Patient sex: M
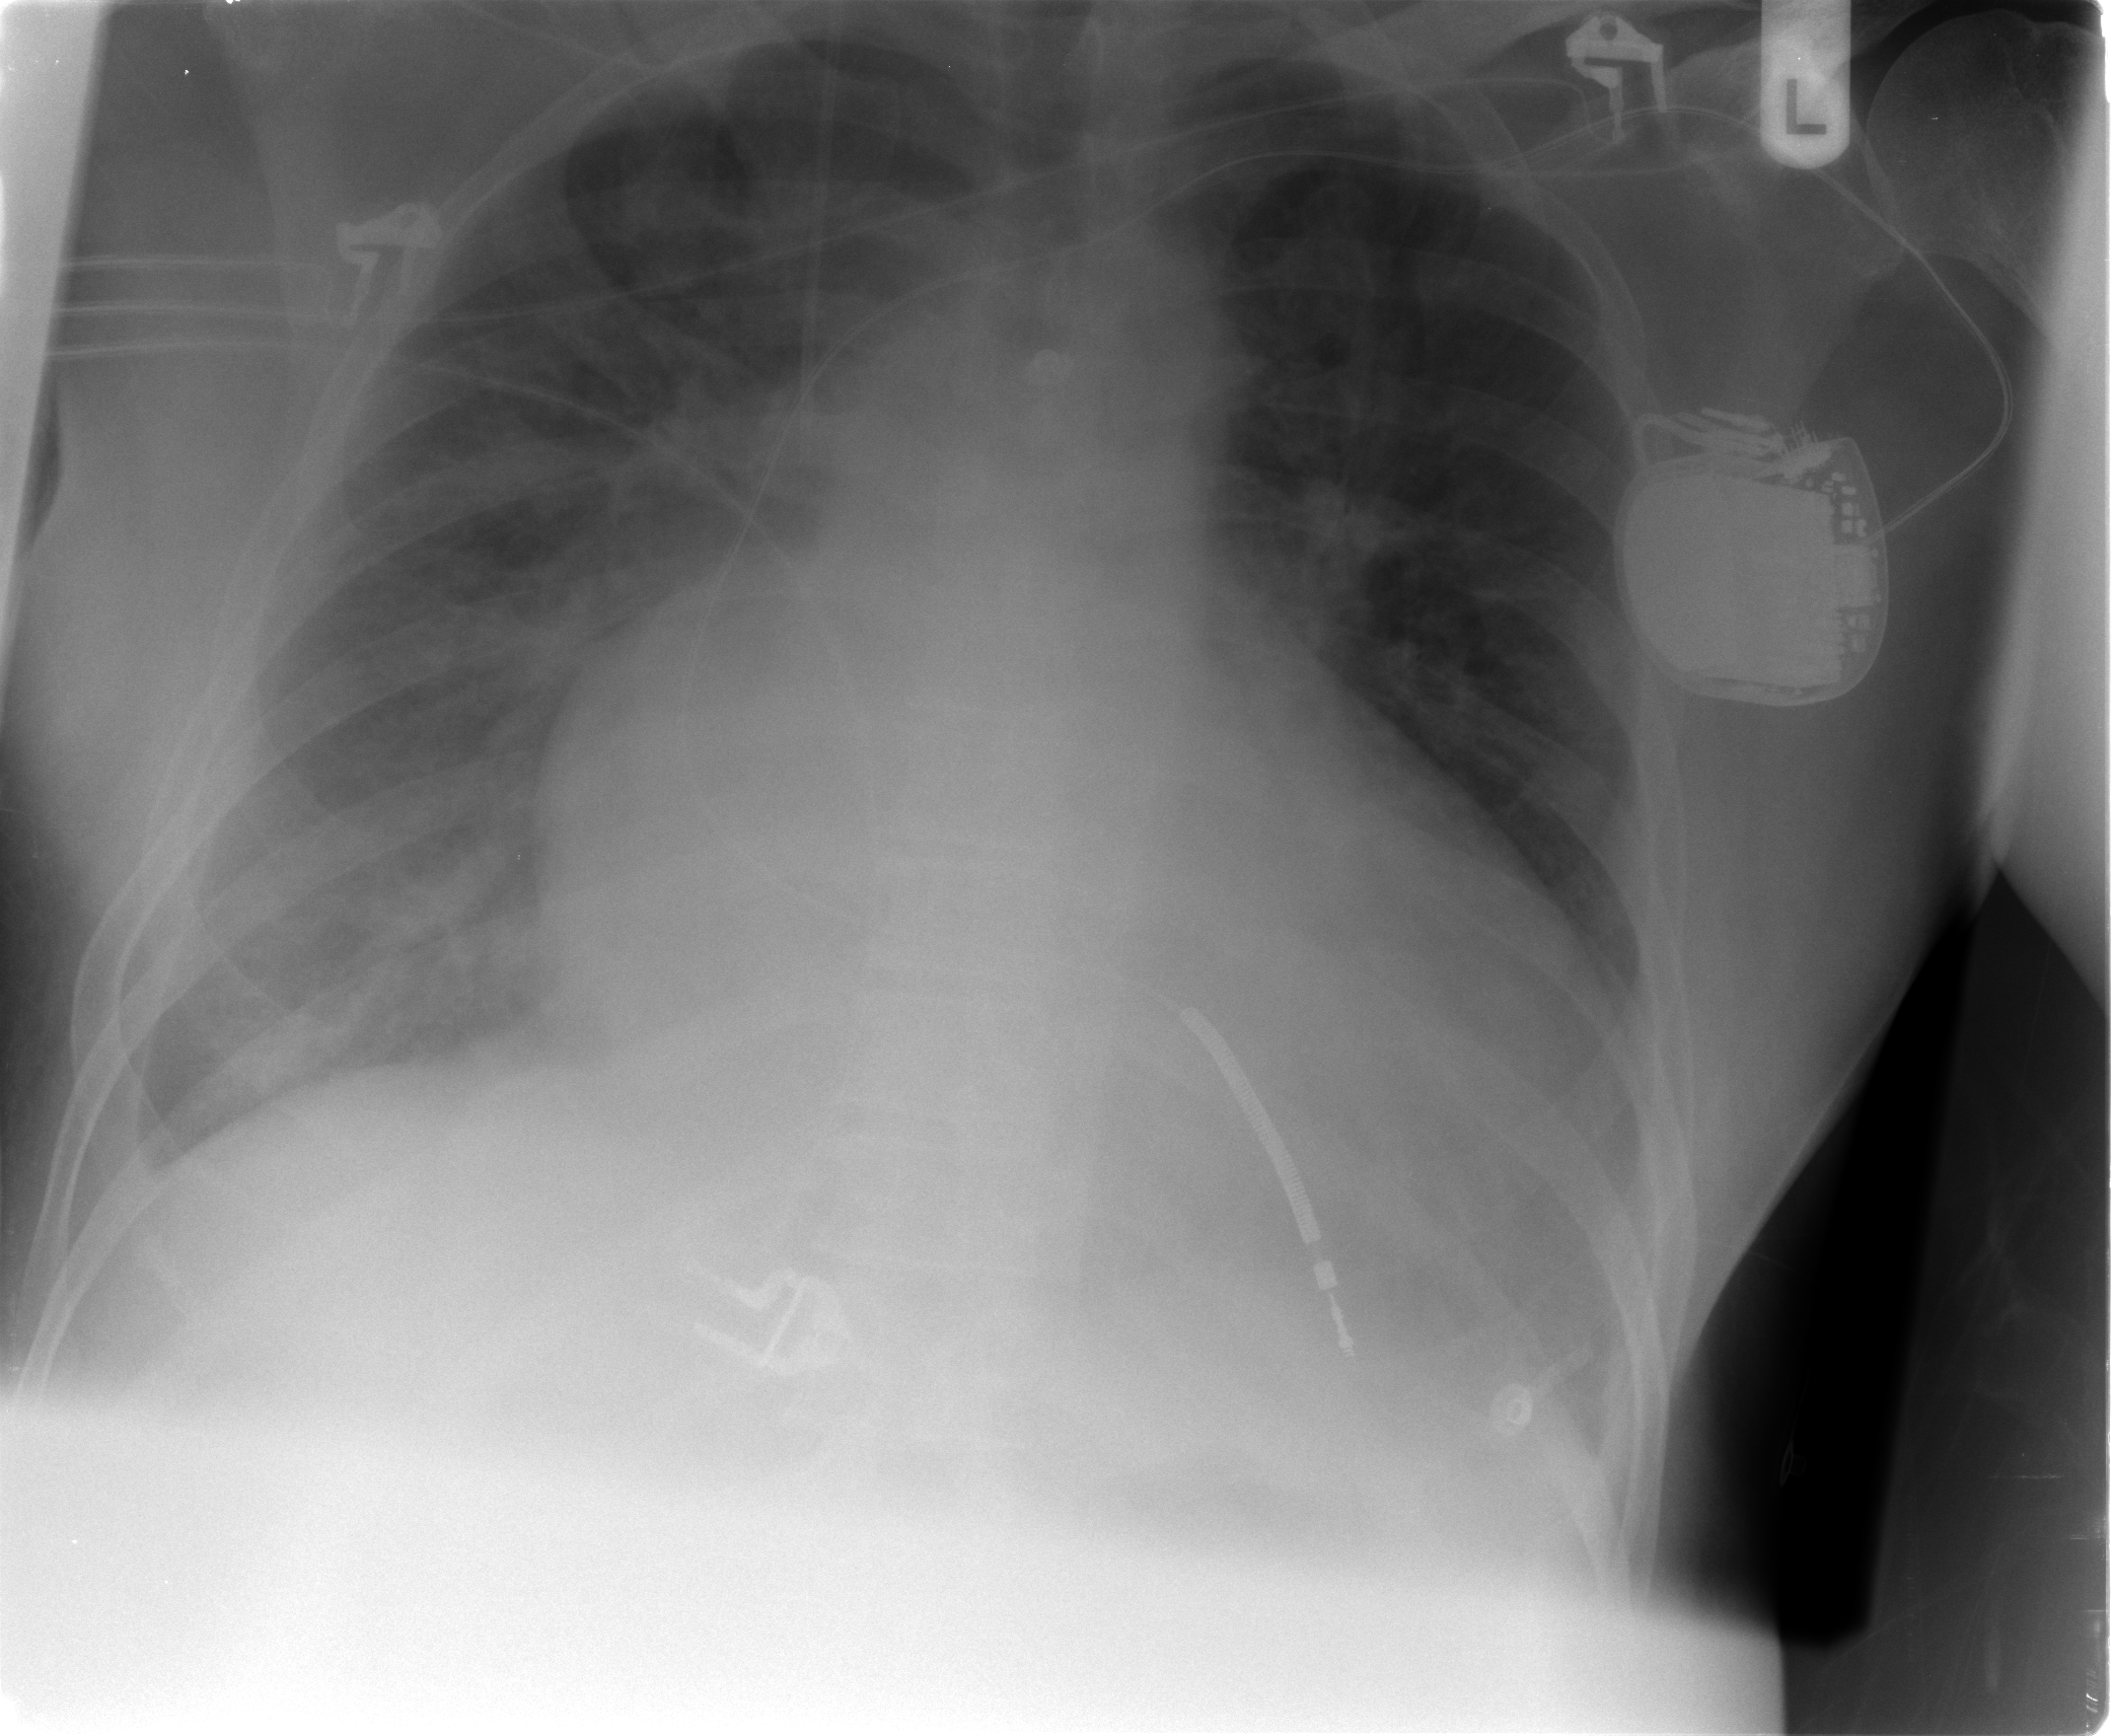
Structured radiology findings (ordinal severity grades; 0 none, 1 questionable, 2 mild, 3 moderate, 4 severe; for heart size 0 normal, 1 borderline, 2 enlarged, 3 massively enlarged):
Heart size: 3
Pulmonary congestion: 2
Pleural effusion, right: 0
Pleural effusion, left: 0
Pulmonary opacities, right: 0
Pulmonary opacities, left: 0
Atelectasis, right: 3
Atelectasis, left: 1